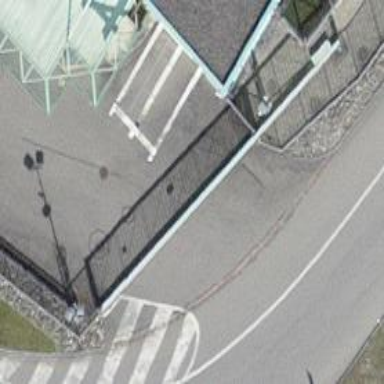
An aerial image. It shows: Gate.